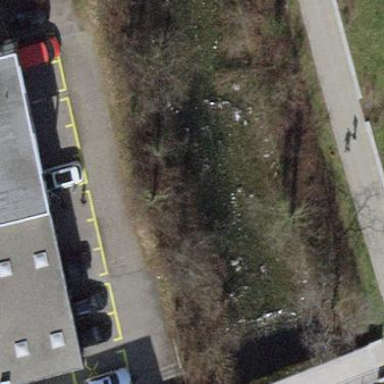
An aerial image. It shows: Parking area with surface.